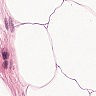
Metastatic tissue present: no